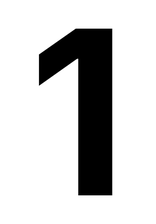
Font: Inter_Bold